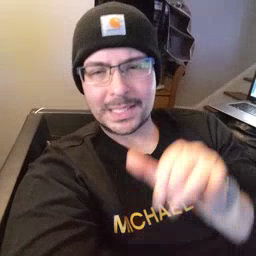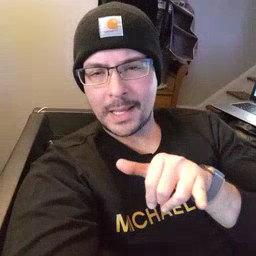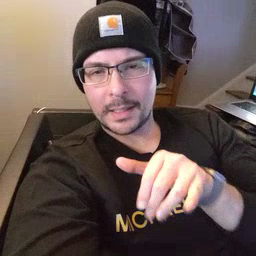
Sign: stay